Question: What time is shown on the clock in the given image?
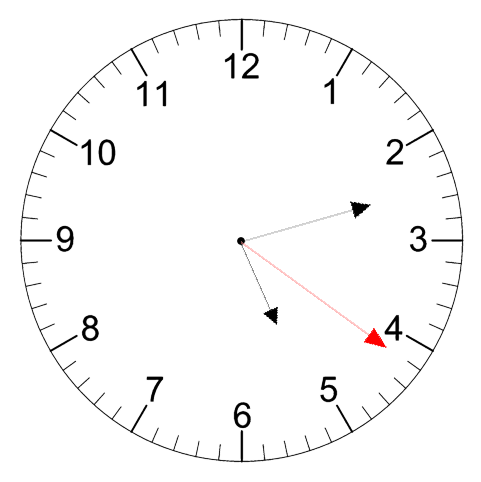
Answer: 05:12:21